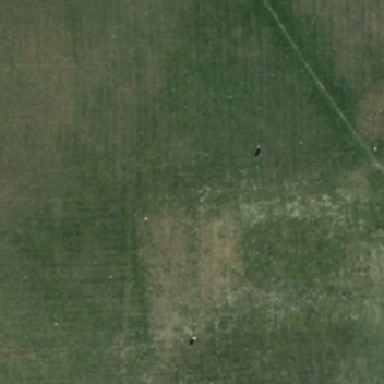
There is a road through the meadow .